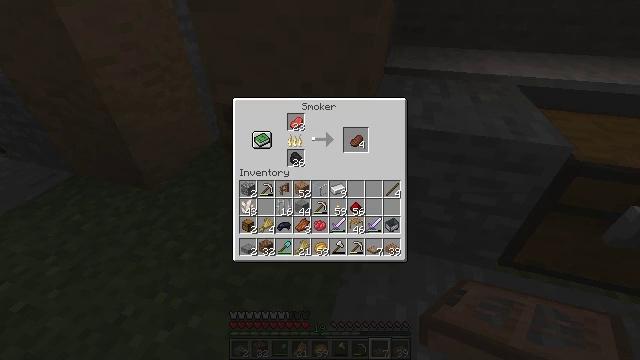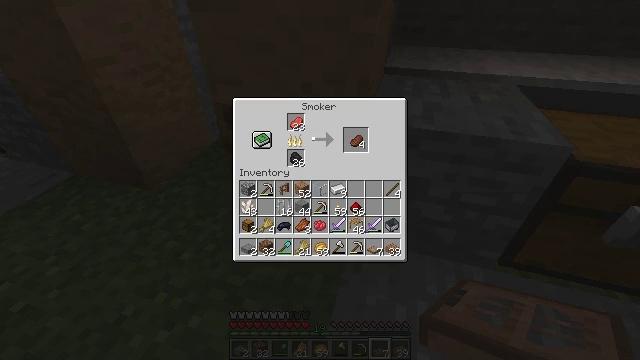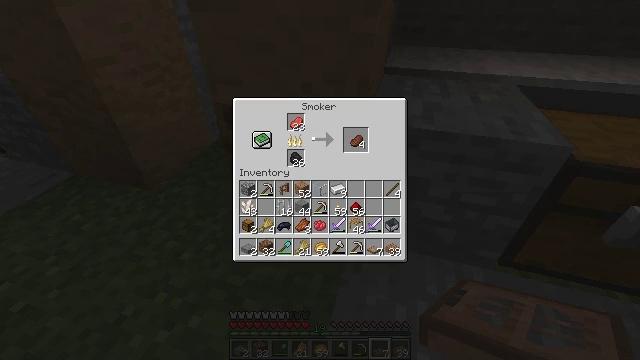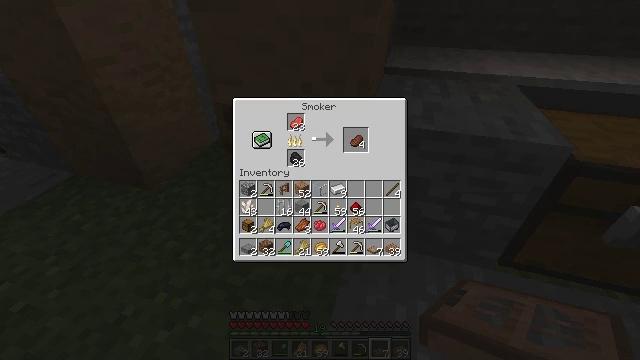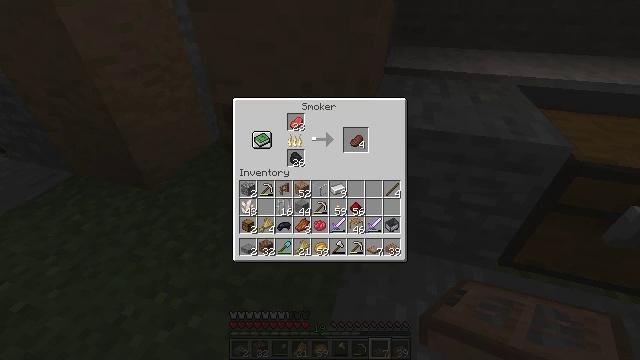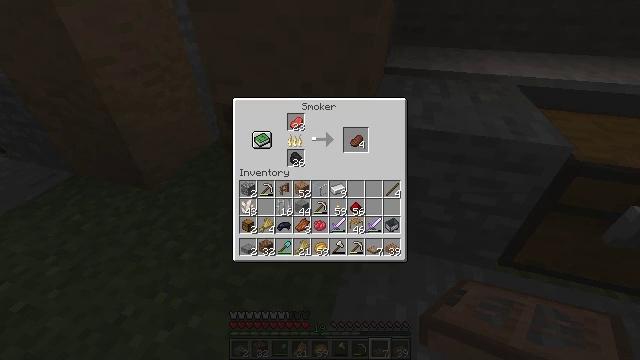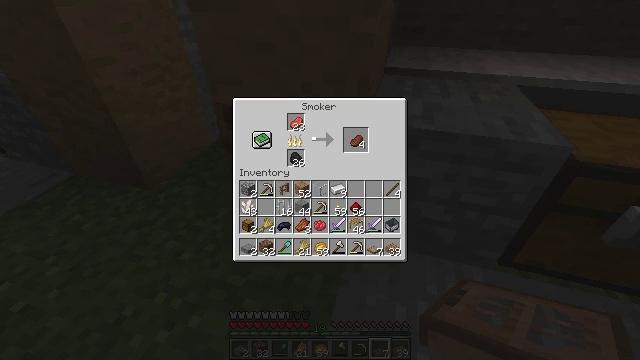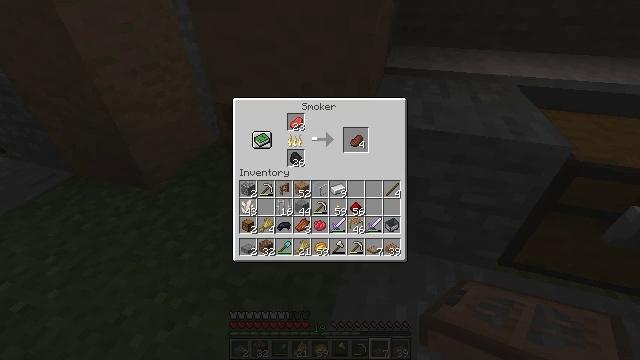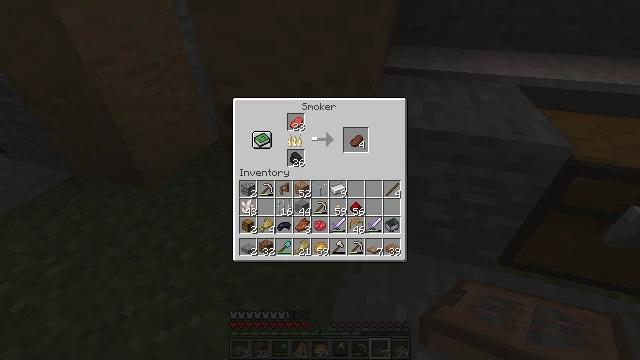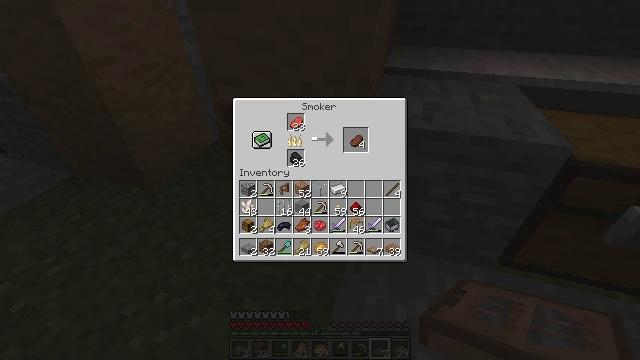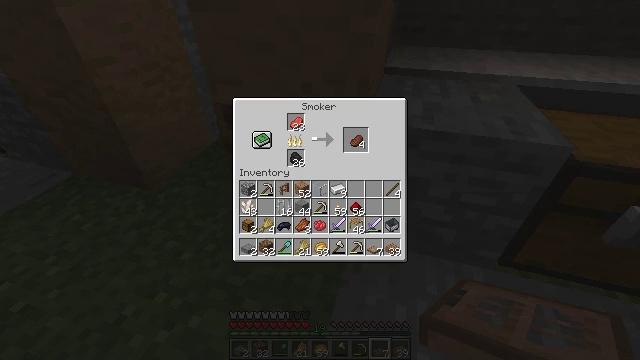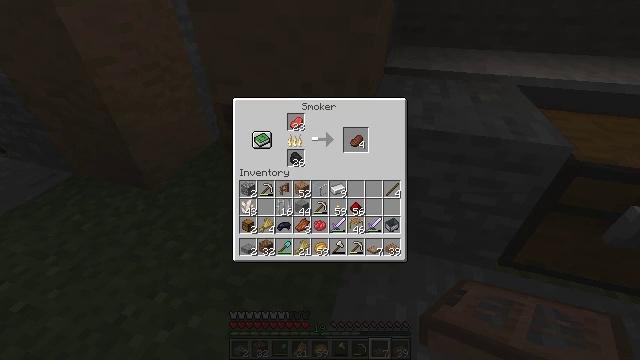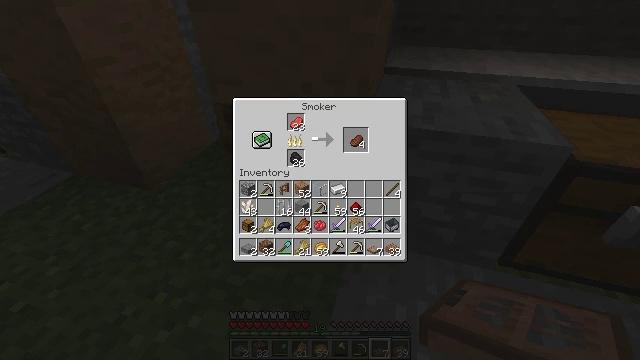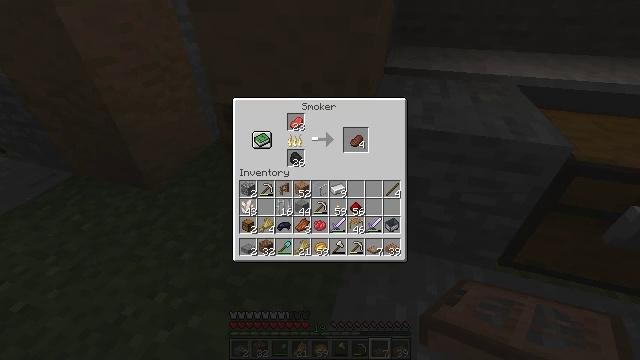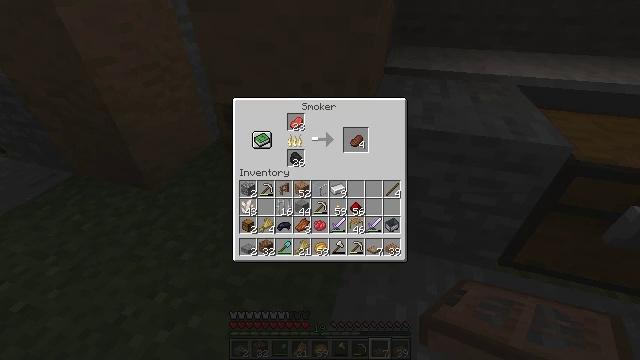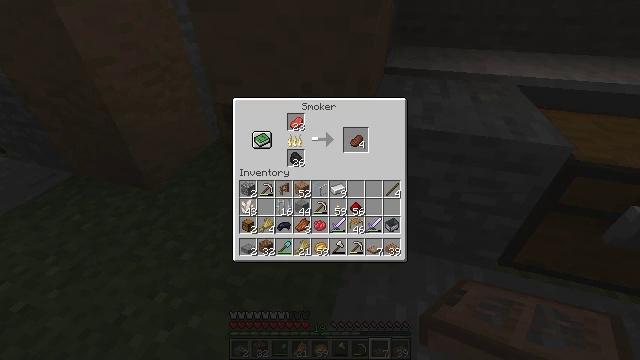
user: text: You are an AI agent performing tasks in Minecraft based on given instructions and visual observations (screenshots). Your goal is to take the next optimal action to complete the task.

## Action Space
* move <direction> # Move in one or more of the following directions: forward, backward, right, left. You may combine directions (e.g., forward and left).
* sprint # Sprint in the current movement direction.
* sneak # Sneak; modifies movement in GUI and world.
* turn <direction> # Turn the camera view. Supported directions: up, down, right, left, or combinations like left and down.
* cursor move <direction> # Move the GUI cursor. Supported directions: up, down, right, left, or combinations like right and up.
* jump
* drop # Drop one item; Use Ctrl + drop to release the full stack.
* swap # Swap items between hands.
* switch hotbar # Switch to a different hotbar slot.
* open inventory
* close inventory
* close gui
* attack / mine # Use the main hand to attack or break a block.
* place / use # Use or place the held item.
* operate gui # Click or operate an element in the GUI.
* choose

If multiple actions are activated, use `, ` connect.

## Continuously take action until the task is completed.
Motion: motion action
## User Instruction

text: Retrieve stripped jungle log from structures.
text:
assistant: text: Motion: no_op
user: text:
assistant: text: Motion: no_op
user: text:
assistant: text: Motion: no_op
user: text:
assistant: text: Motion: no_op
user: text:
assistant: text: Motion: no_op
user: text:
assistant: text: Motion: no_op
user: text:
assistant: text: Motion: no_op
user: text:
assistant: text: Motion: no_op
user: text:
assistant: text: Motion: no_op
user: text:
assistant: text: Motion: no_op
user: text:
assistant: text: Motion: no_op
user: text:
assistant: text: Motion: no_op
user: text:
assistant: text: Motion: no_op
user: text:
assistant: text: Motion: no_op
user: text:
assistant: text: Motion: no_op
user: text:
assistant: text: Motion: no_op
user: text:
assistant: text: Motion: no_op
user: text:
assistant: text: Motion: no_op
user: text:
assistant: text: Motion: no_op
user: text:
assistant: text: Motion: no_op
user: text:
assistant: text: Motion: no_op
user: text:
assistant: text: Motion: no_op
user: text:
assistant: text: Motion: no_op
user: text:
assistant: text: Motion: no_op
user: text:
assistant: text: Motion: no_op
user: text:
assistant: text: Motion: no_op
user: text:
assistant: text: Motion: no_op
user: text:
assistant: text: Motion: no_op
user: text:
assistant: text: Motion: no_op
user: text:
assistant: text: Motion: no_op